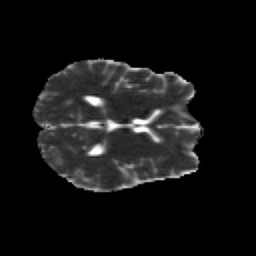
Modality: MD
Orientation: axial
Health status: healthy
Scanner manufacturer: siemens
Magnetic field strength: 3 T
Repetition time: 12 s
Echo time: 0.092 s